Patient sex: F
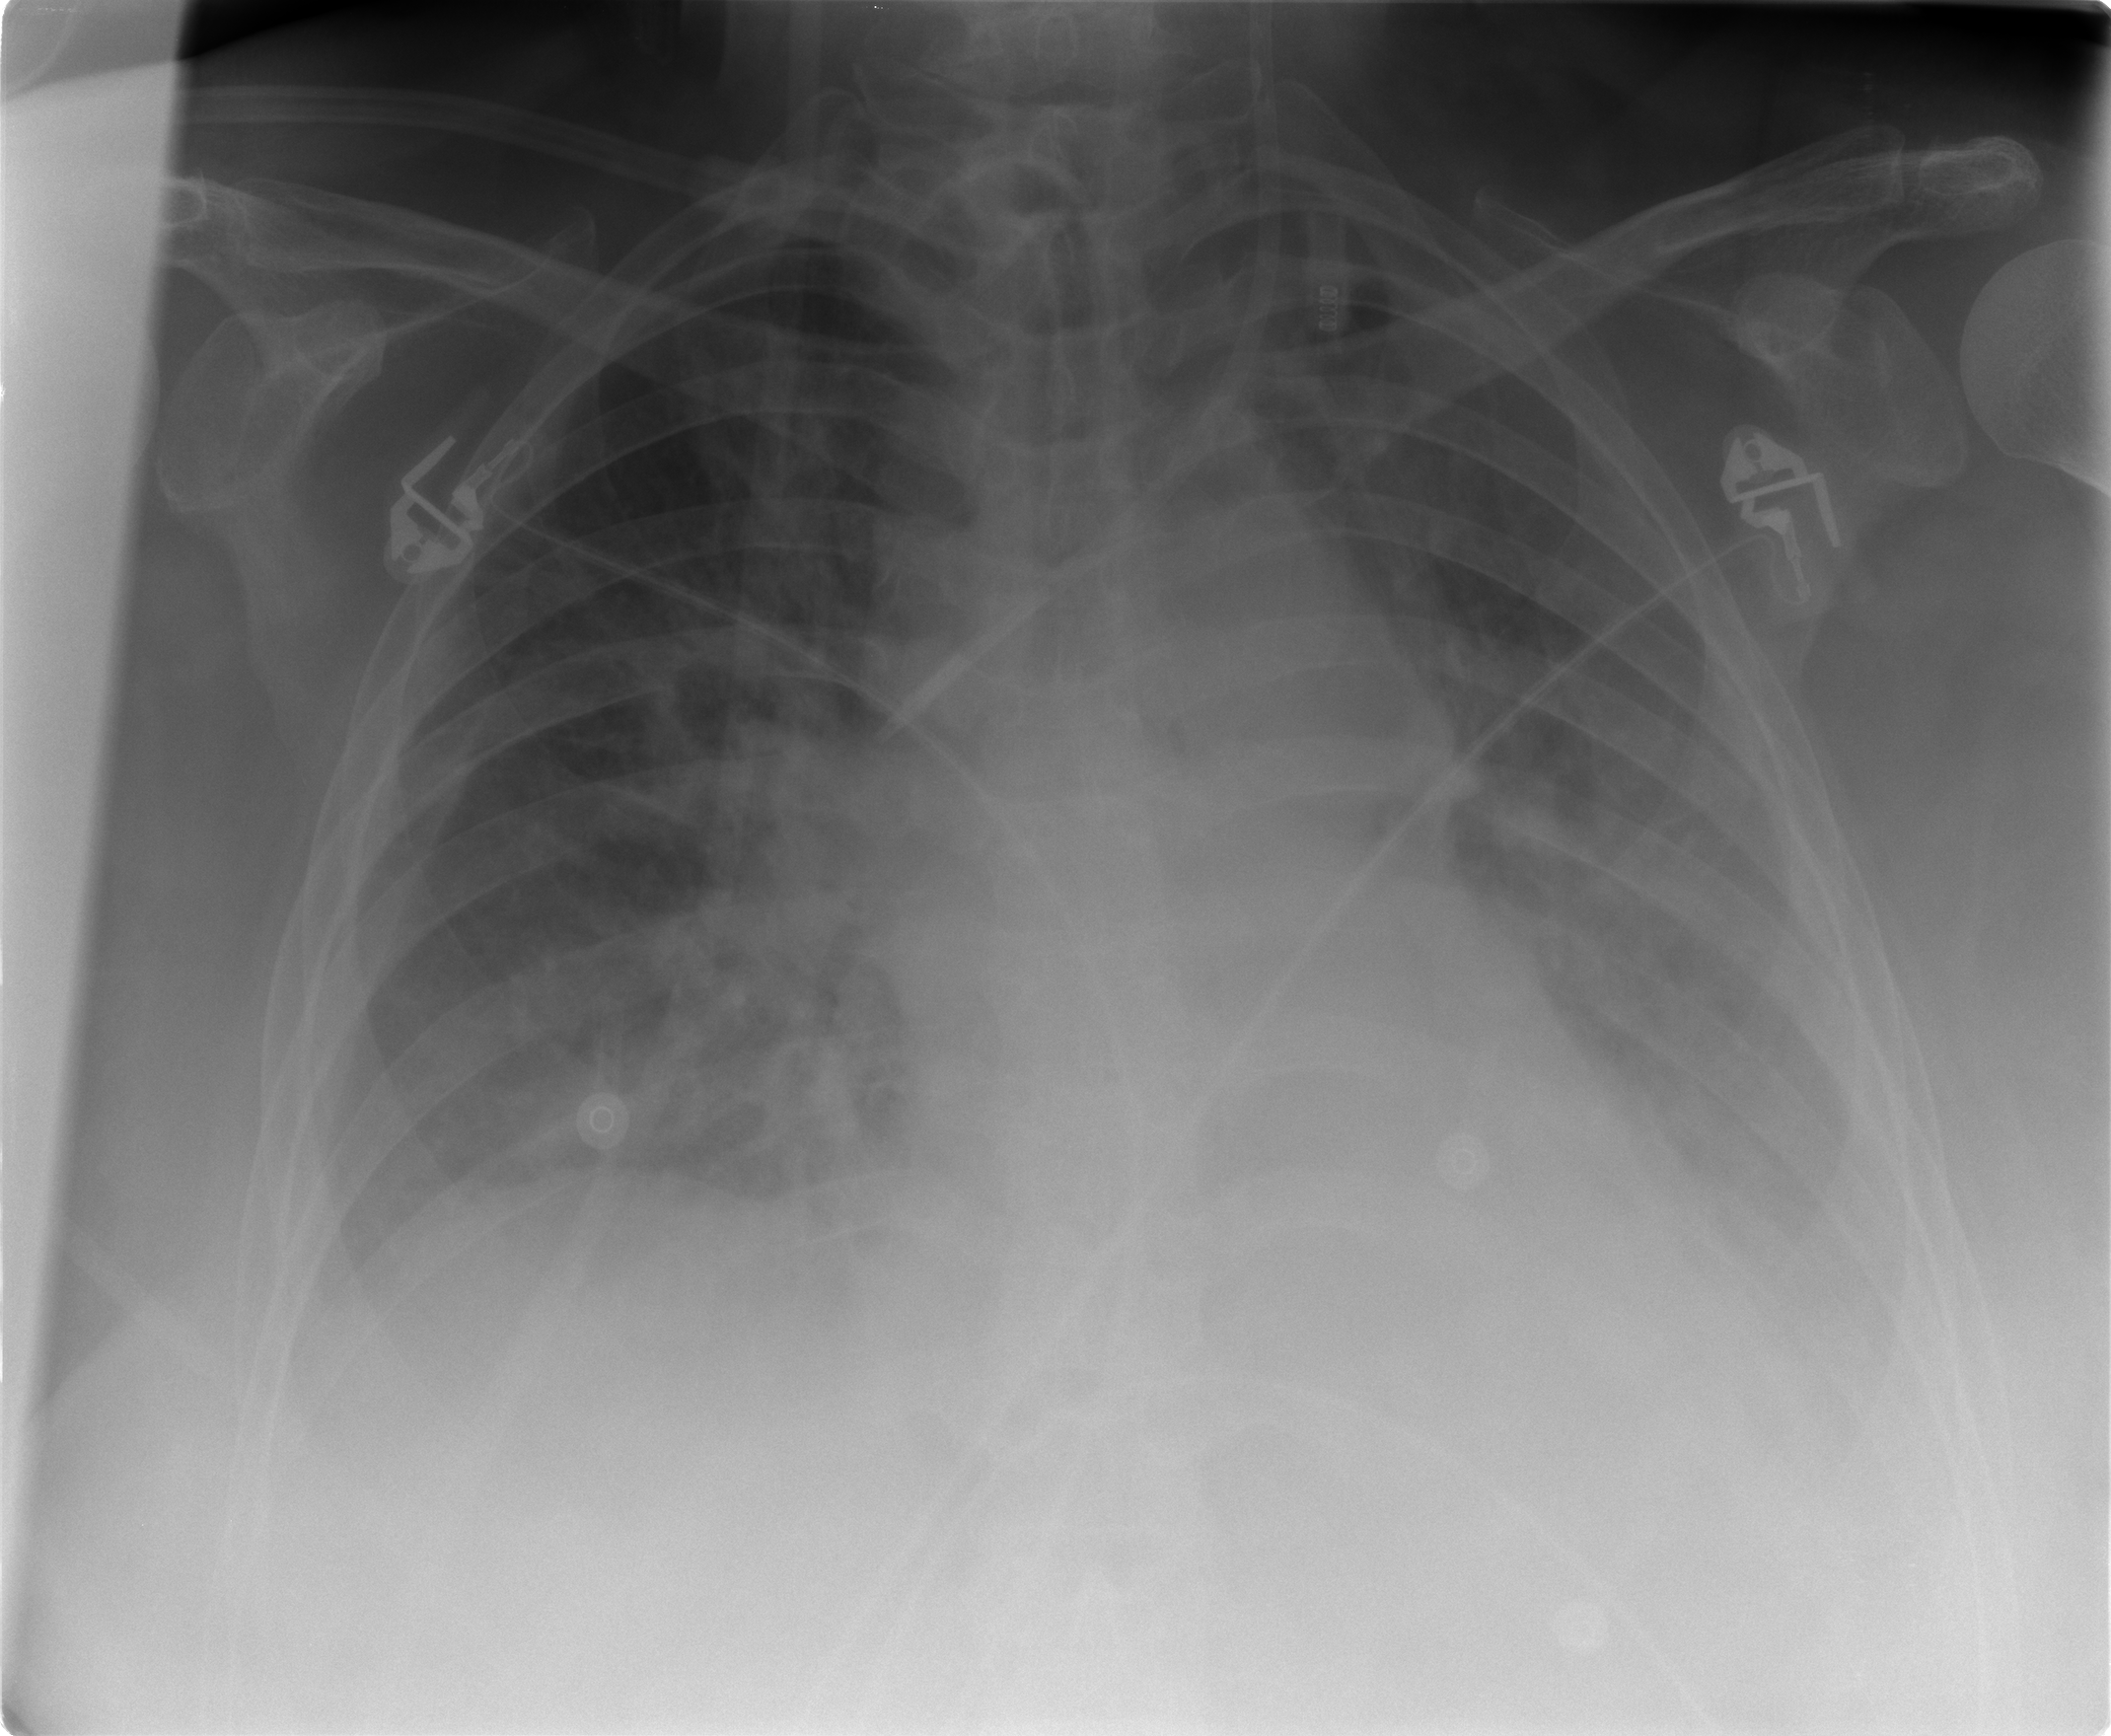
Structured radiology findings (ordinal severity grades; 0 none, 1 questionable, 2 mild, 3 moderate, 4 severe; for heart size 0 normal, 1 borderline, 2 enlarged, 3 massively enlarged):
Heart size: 1
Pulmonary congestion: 1
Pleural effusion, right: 2
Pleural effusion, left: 3
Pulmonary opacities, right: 1
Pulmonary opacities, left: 1
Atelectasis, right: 0
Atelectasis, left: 2